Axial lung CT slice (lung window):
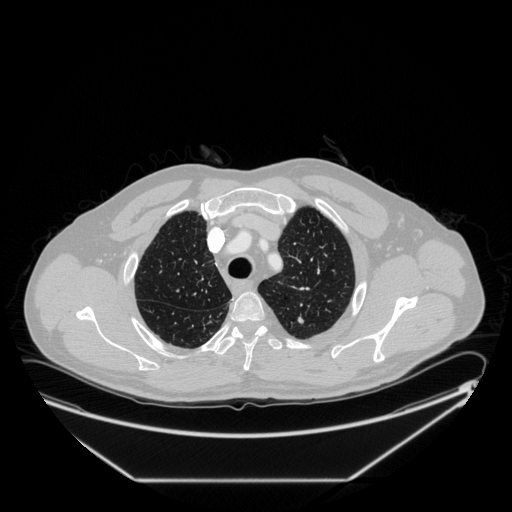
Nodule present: yes
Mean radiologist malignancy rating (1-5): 3.25